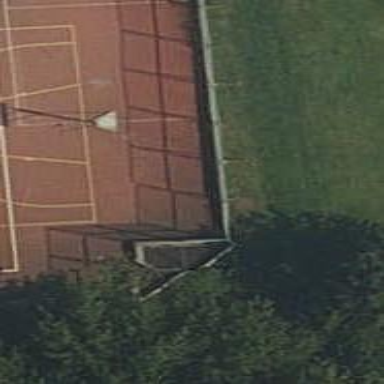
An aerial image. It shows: Chain link fence.